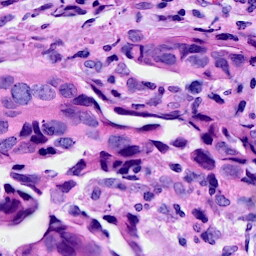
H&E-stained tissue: Breast